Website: walmart
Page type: billing-address
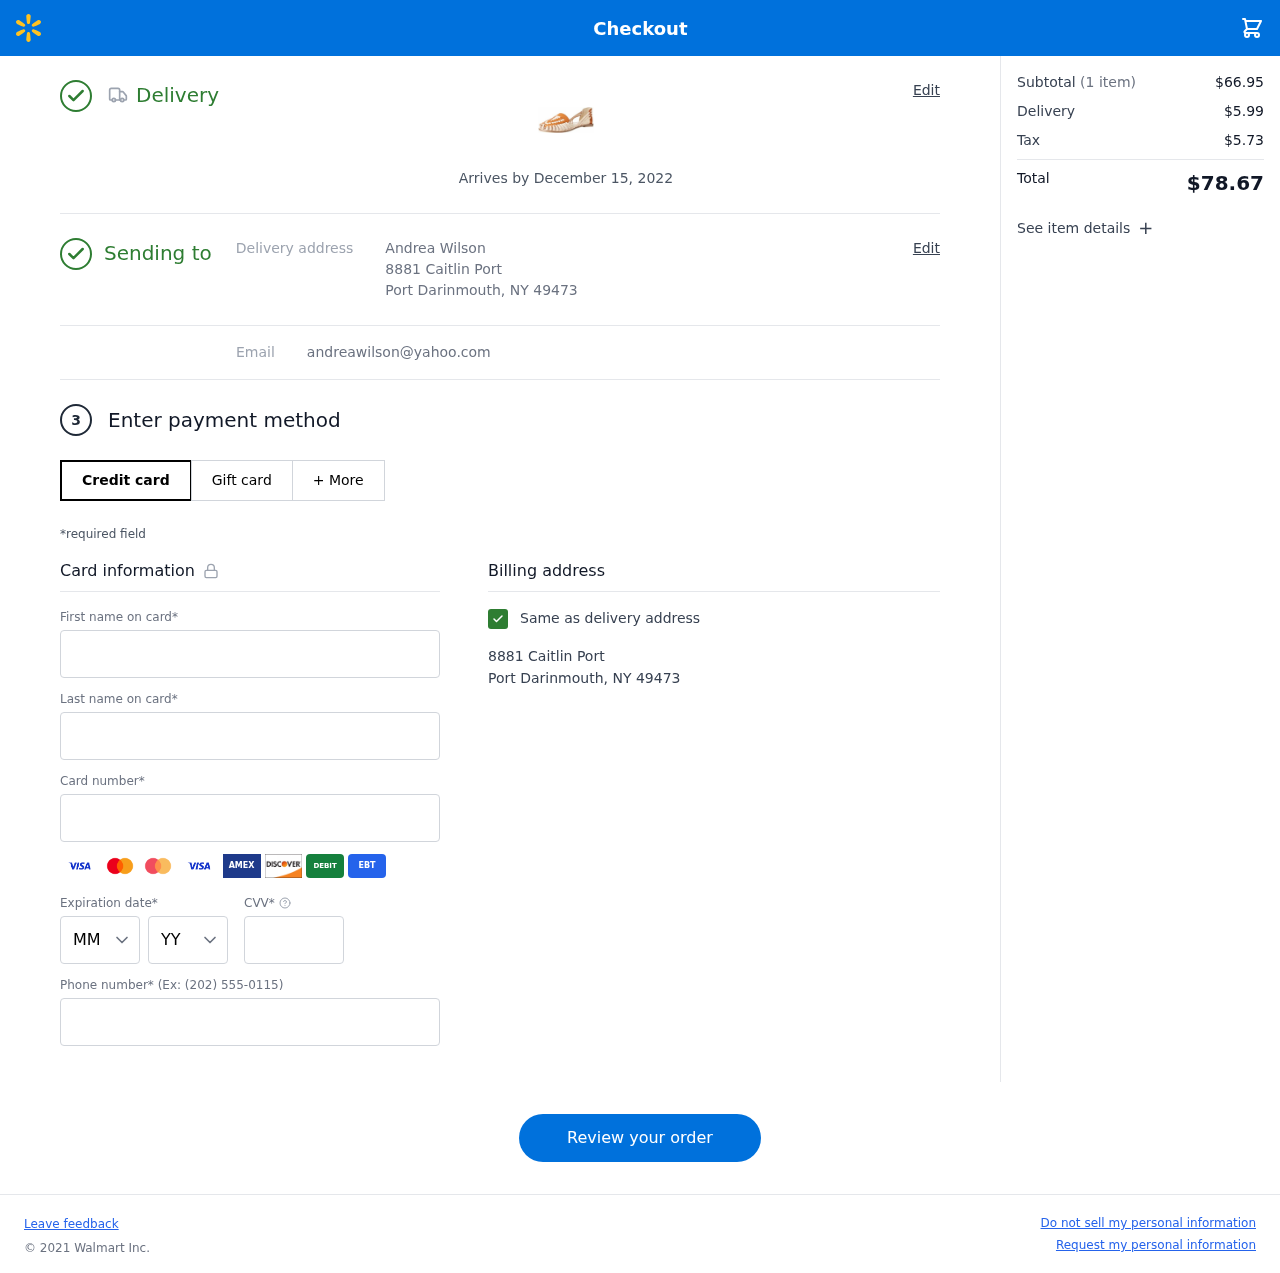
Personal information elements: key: PII_CARD_CVV
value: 358
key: PII_CARD_EXPIRY_MONTH
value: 07
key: PII_CARD_EXPIRY_YEAR
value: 28
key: PII_CARD_NUMBER
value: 5550 3006 4641 7318
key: PII_EMAIL
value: andreawilson@yahoo.com
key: PII_FIRSTNAME
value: Andrea
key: PII_FULLNAME
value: Andrea Wilson
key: PII_LASTNAME
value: Wilson
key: PII_PHONE
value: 6544829487
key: PII_STREET
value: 8881 Caitlin Port
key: PII_CITY_STATE_ZIP
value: Port Darinmouth, NY 49473
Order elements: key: ORDER_DELIVERY_DATE
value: Arrives by December 15, 2022
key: ORDER_NUM_ITEMS
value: (1 item)
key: ORDER_SUBTOTAL
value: $66.95
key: ORDER_SHIPPING_COST
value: $5.99
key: ORDER_TAX
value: $5.73
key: ORDER_TOTAL
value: $78.67